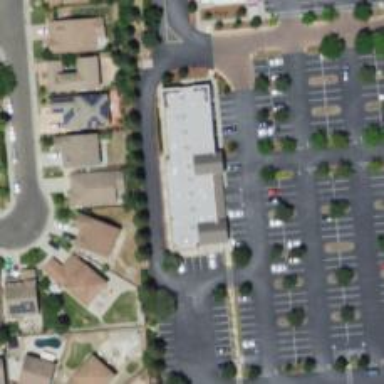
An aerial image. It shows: Veterinary facility.